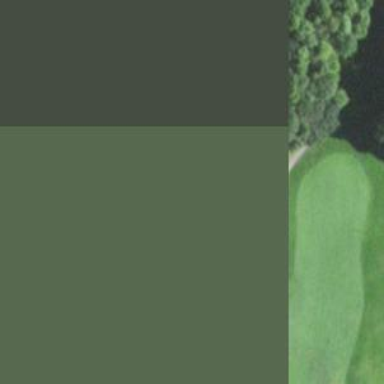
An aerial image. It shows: View of golf hole.